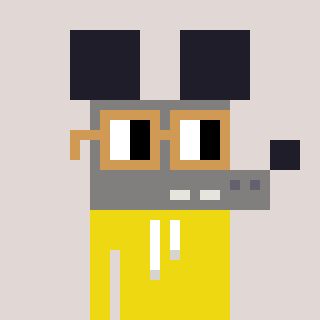
a pixel art character with square brown glasses, a mouse-shaped head and a yellow-colored body on a warm background